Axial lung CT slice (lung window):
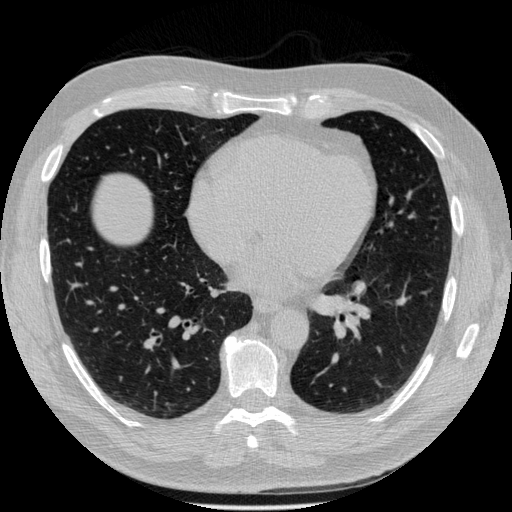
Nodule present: no